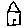
Label: house